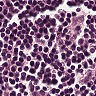
Metastatic tissue present: no